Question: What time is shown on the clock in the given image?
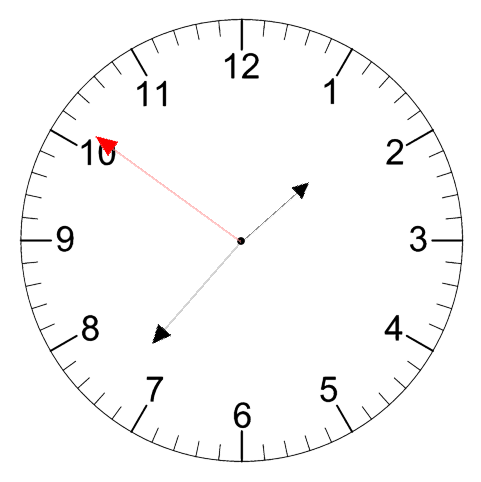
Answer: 01:36:51